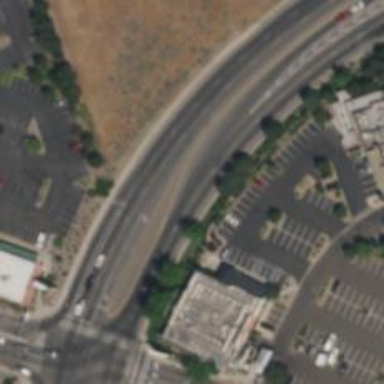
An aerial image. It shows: Secondary road with separate asphalt sidewalks.